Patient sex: F
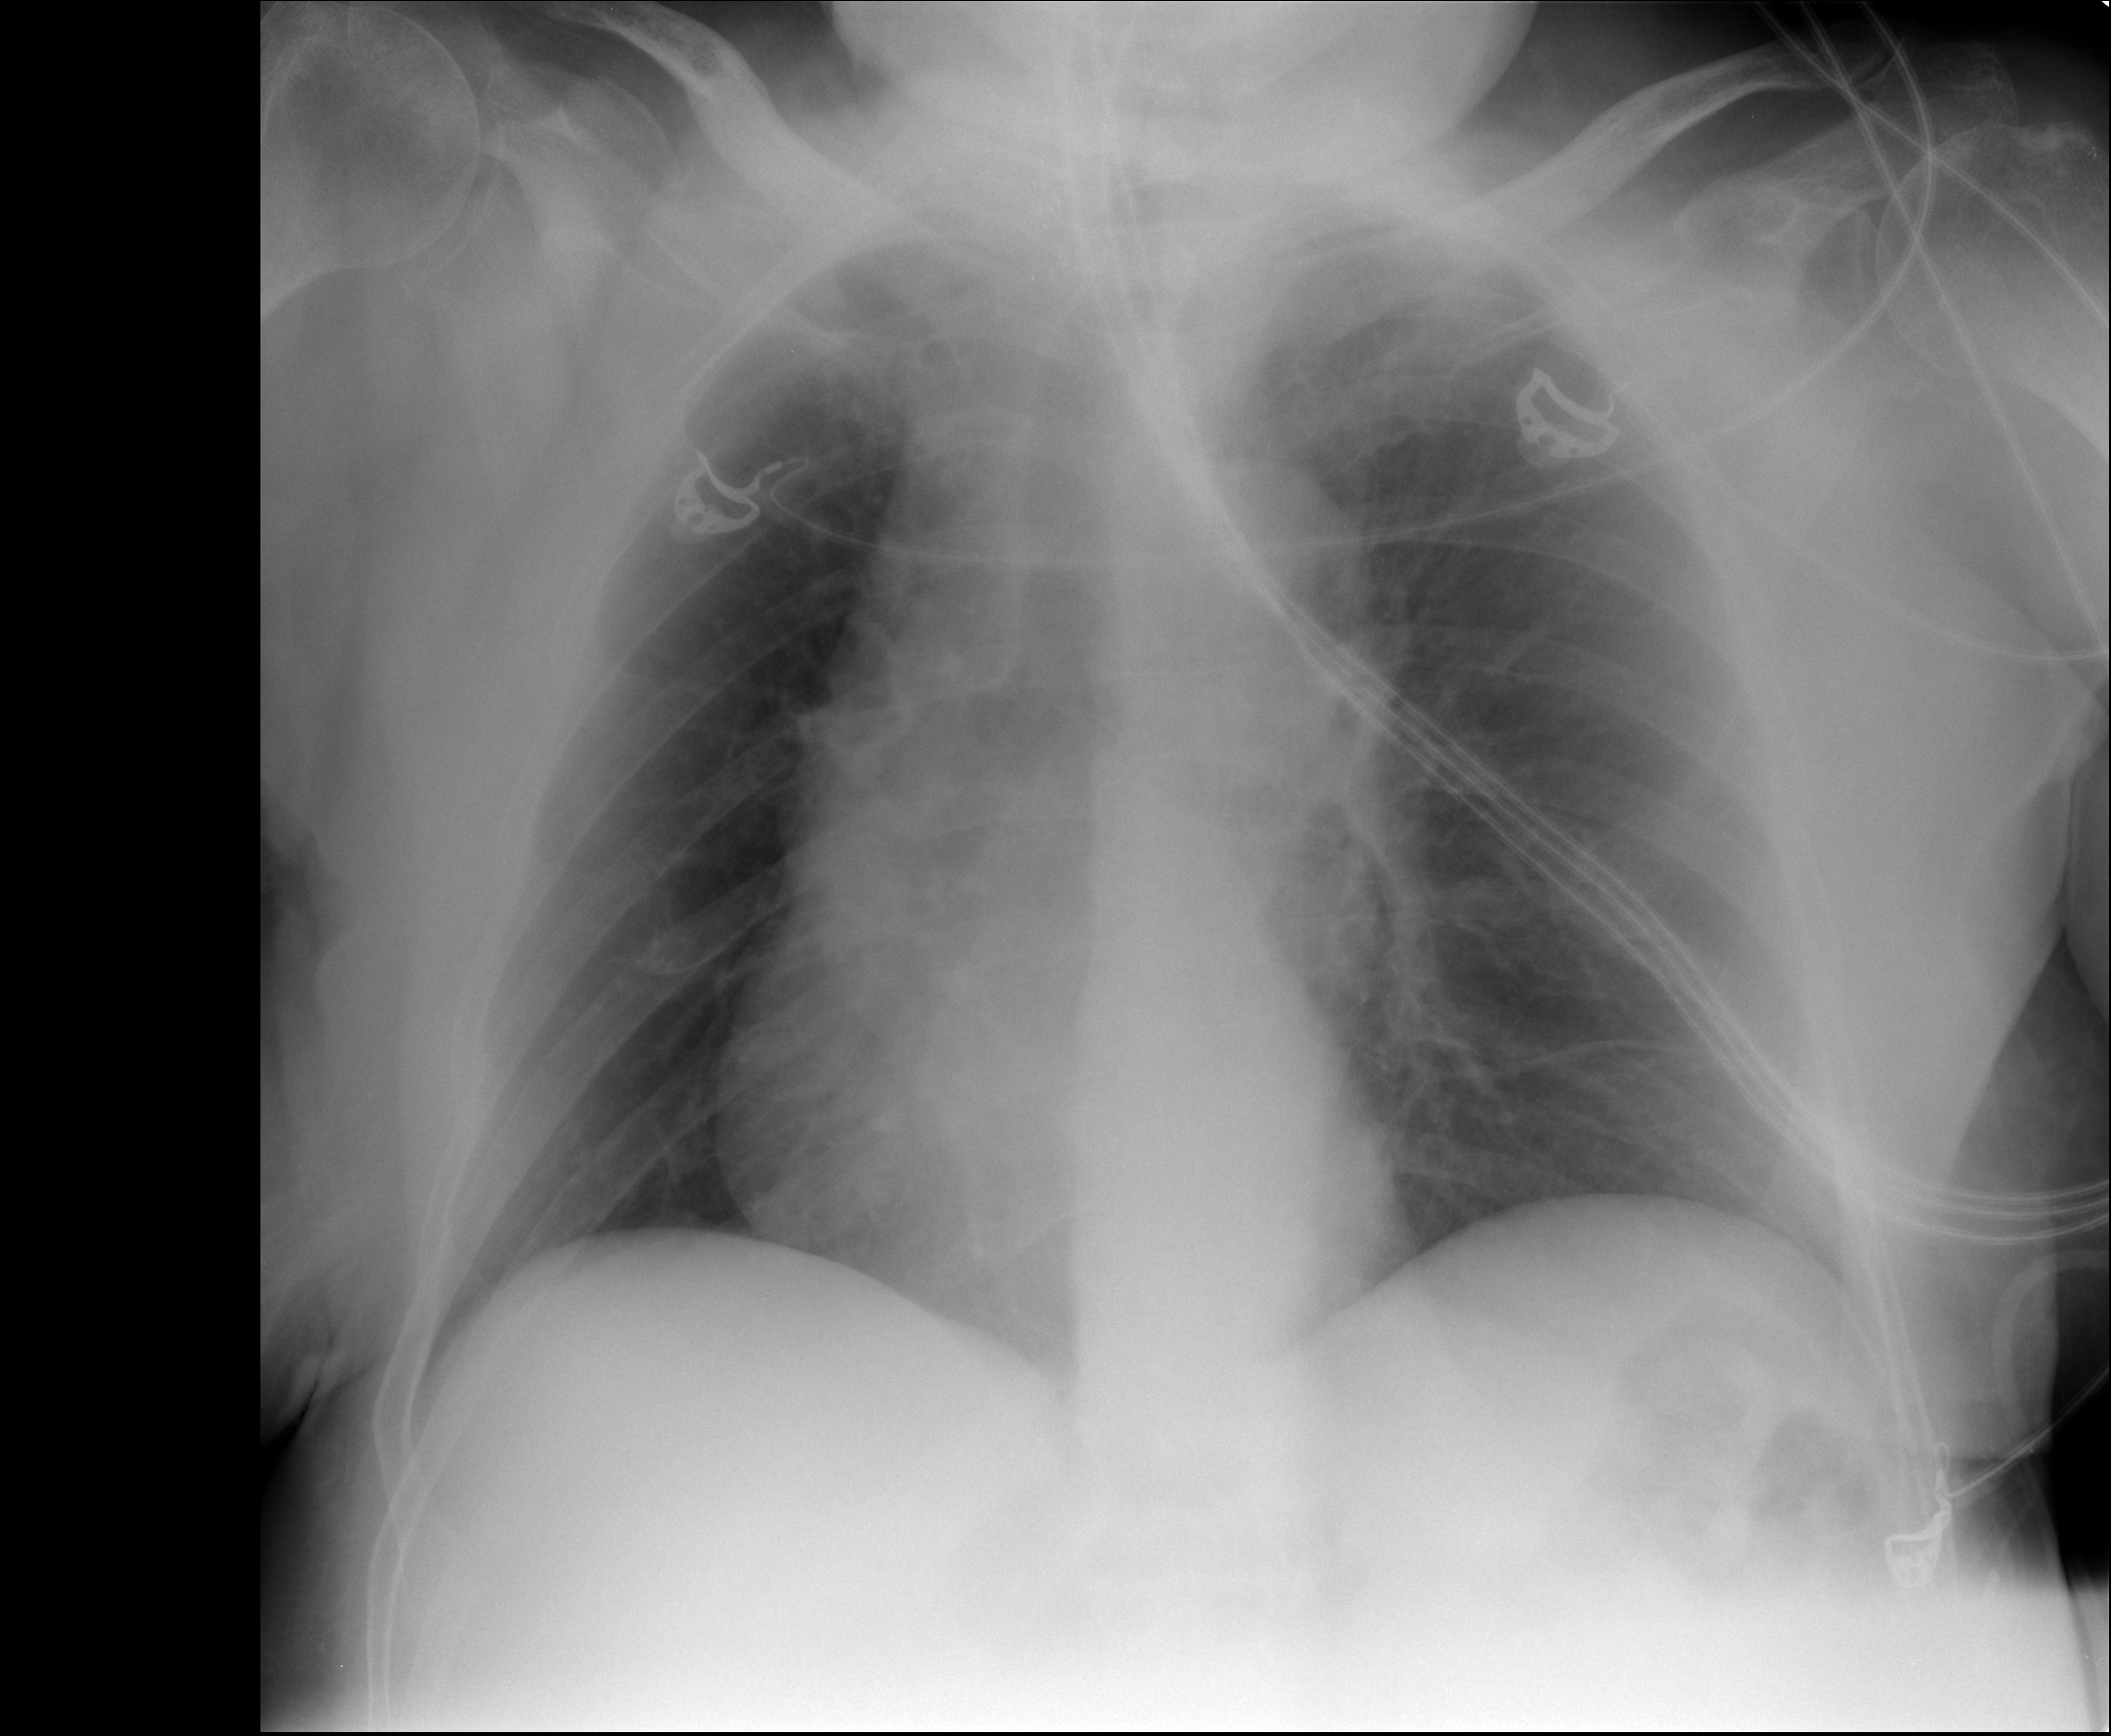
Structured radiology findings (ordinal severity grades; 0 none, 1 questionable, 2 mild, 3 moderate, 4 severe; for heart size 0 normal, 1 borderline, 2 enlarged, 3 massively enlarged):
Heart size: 0
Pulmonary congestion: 2
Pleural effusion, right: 0
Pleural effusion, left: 0
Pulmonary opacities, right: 0
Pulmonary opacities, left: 0
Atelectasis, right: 0
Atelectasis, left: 1